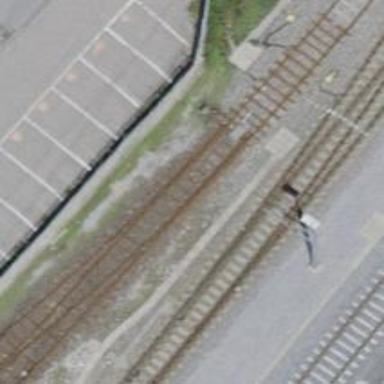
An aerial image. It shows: Railway switch.